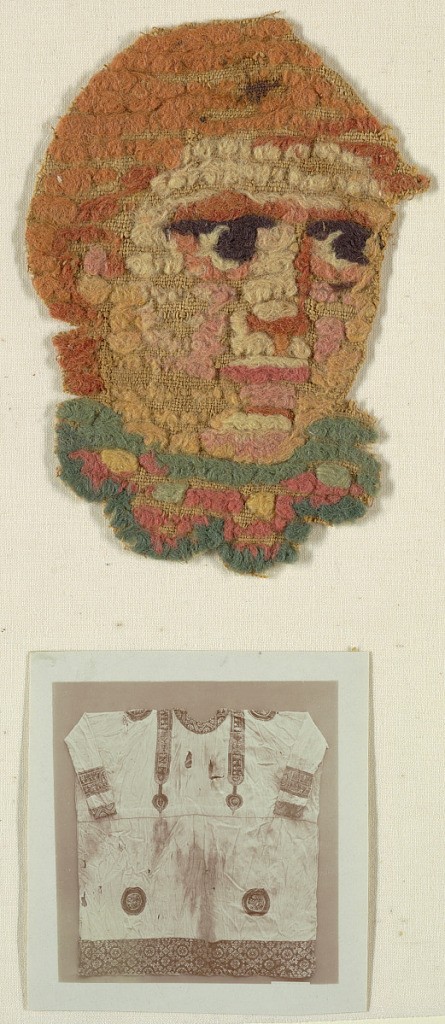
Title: Fragment
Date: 4th–5th century
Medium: Warp; S-spun linen. Weft; linen, wools Technique: supplementary weft loops in plain weave foundation.
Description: Male head, three-quarter view and facing right, has a scalloped collar of orange and green.